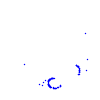
Particle: kaon